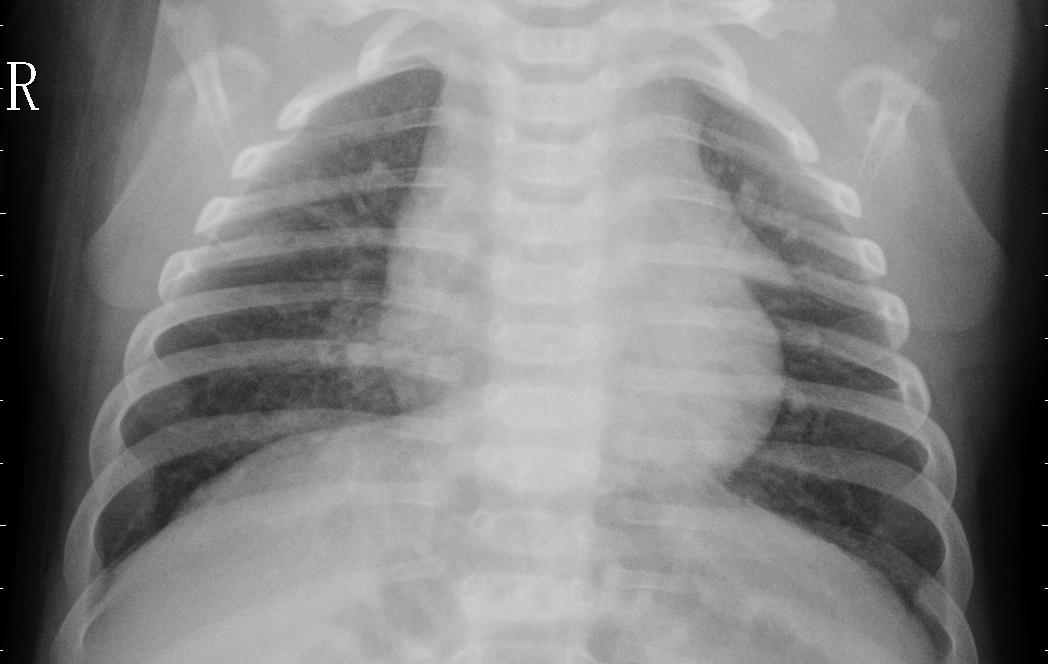
Diagnosis: PNEUMONIA